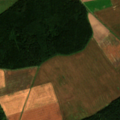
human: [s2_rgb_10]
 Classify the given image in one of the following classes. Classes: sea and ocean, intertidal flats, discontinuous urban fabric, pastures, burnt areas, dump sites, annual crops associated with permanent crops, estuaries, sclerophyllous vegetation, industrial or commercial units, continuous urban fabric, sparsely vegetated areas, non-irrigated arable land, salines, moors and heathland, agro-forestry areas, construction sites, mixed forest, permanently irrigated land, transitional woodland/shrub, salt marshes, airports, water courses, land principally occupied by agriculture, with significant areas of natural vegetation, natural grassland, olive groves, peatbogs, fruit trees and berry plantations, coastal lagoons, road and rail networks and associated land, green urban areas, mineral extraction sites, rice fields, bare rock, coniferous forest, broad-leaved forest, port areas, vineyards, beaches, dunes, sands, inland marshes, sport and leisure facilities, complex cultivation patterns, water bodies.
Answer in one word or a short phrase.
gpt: non-irrigated arable land, broad-leaved forest, mixed forest